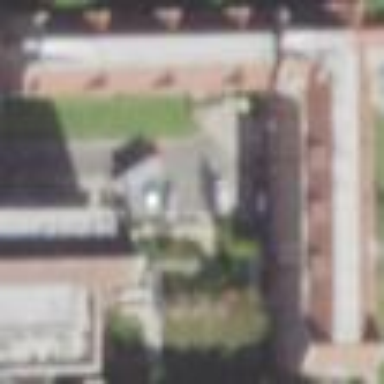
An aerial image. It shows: Dormitory building that serves as student accommodation.